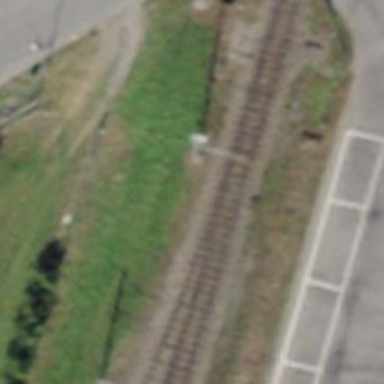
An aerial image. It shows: Railway switch.